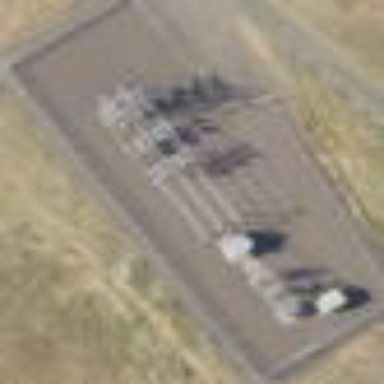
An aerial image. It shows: Power substation.